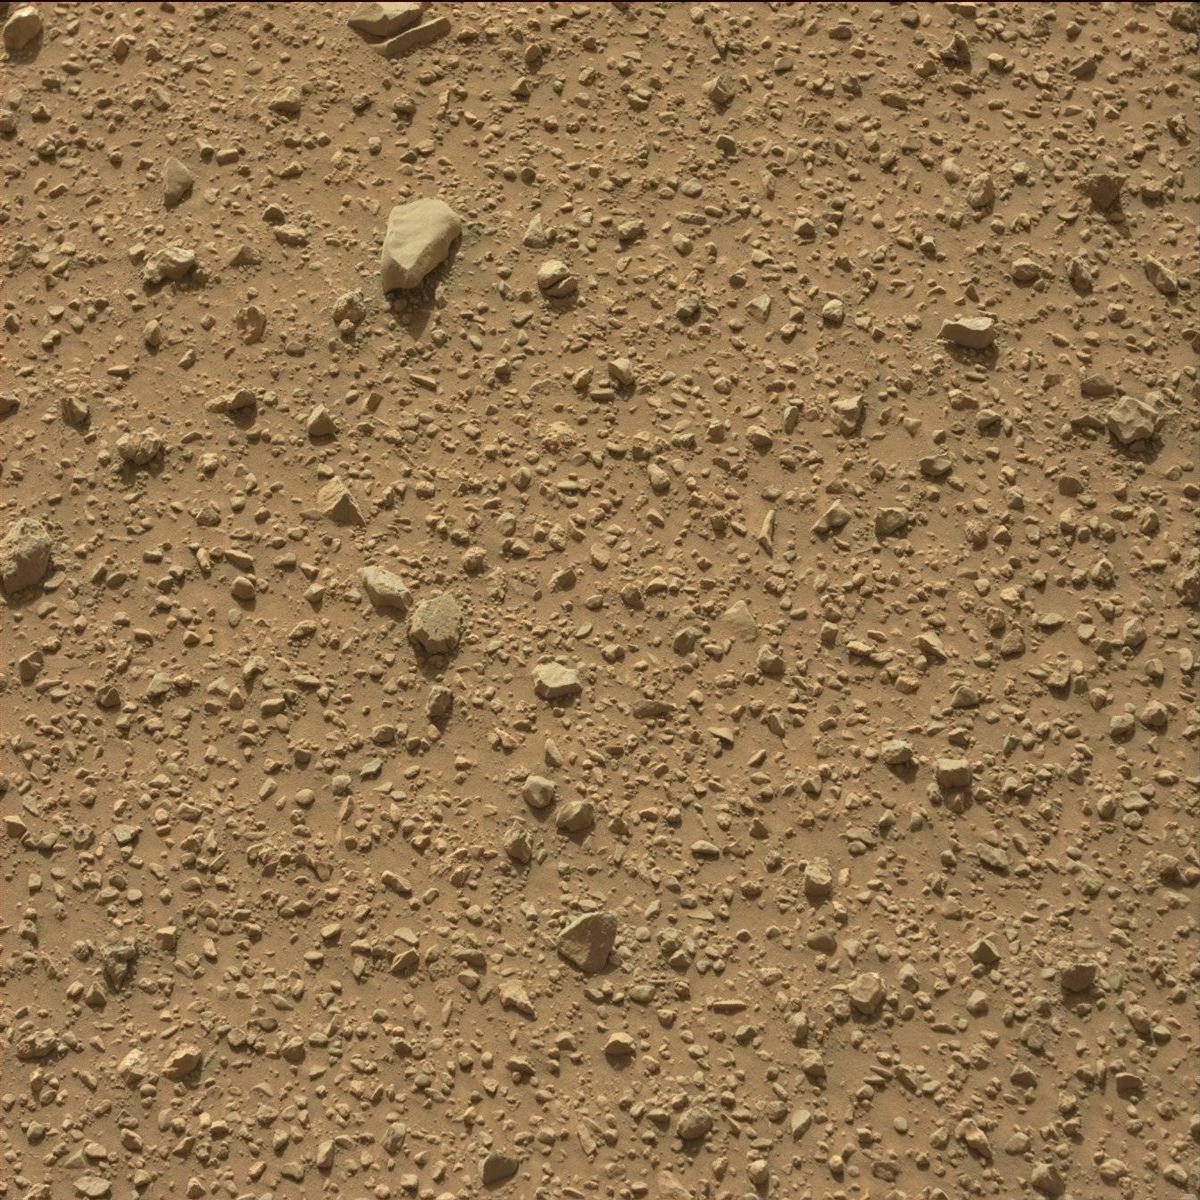
Terrain classes present: Bedrock, Rock, Sand / Soil